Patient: sex M, age 45
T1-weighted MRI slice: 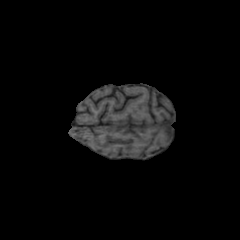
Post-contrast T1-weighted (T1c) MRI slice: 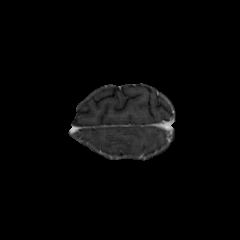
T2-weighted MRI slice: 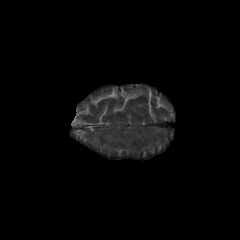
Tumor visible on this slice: no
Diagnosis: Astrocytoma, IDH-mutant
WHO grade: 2